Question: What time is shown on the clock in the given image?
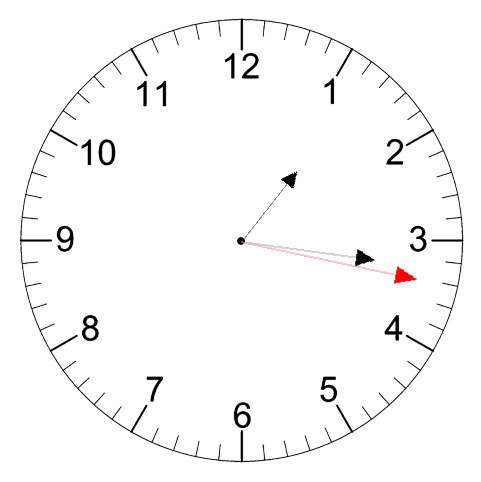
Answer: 01:16:17